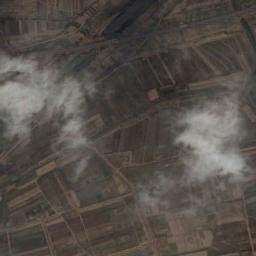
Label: cloud